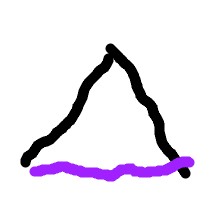
Shape: triangle